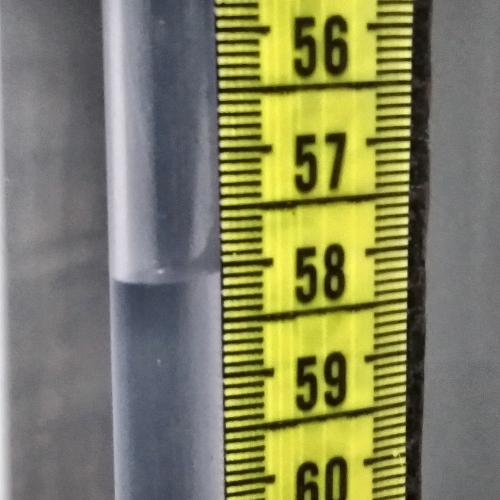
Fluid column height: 58.1 cm